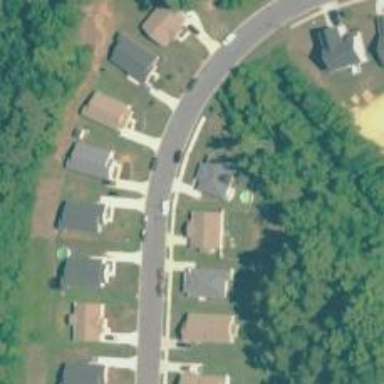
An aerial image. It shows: Residential road with sidewalk on the left.